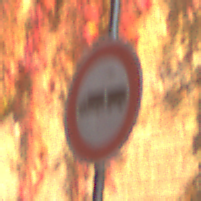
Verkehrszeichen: VerbotLastkraftwagenMitAnhaenger
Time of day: MorningAfternoon
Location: Outdoor (Urban)
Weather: Clear
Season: NotSpecified
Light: Natural